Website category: auto
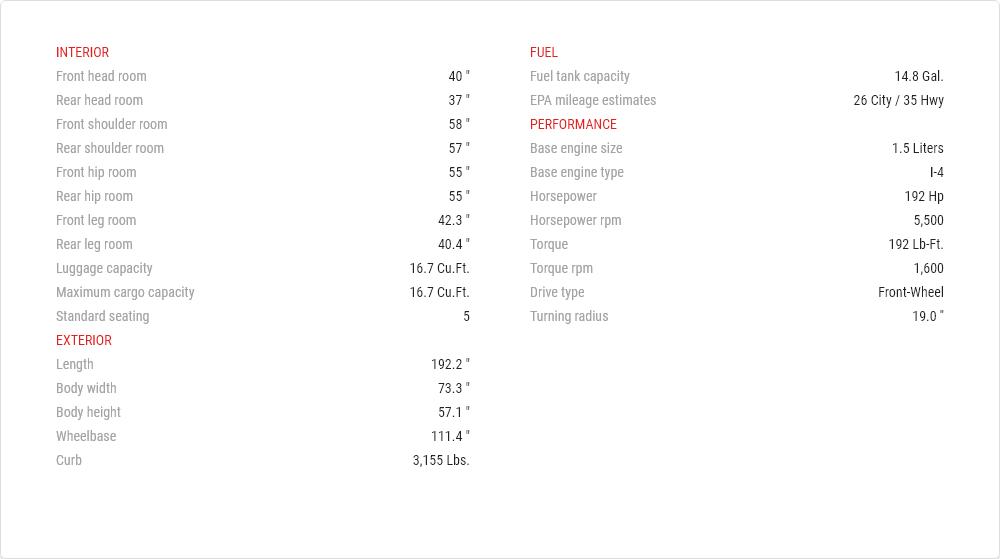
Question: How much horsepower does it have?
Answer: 192 hp

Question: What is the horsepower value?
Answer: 192 hp

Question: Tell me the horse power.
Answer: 192 hp

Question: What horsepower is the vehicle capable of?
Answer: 192 hp

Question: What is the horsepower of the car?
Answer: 192 hp

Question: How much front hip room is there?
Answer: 55 "

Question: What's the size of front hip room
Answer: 55 "

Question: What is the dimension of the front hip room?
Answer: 55 "